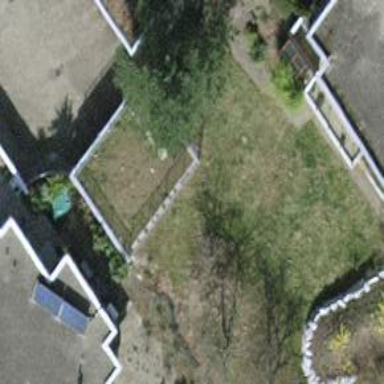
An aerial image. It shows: View of roof of building.